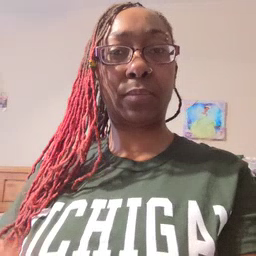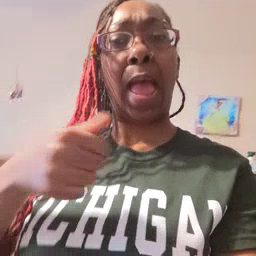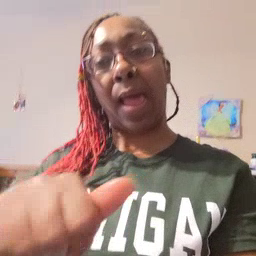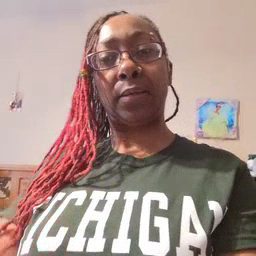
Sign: hide